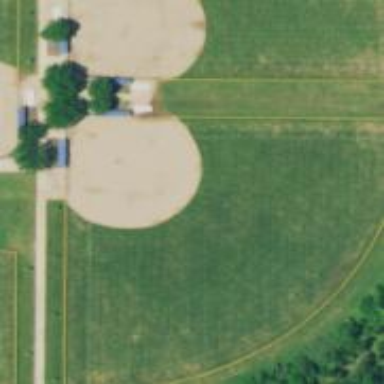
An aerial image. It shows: Softball pitch for baseball enthusiasts.